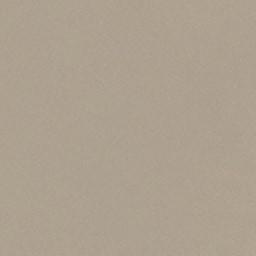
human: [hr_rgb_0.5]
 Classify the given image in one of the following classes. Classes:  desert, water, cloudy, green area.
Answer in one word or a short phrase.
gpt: desert